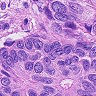
Metastatic tissue present: yes